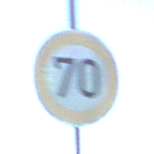
Verkehrszeichen: Geschwindigkeit70
Umgebung: Outdoor, Nature
Tageszeit: MorningAfternoon
Wetter: Clear
Licht: Natural
Jahreszeit: Winter
Kontrast: HighContrast